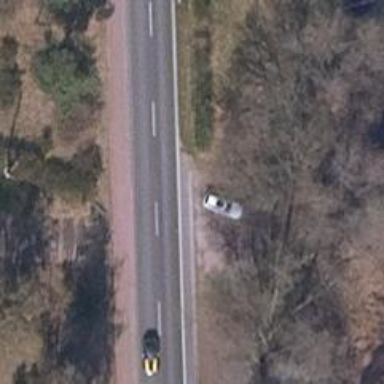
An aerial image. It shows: Emergency access point on the road.